Question: I'm using phpword version 0.12.0. I have a problem managing large contents writing inside cell. Even the cell have some fixed width, if the content is too large (in the case when there is no space between characters), cell layouts becomes broken. (please see the image)

Does anyone know how to solve this?
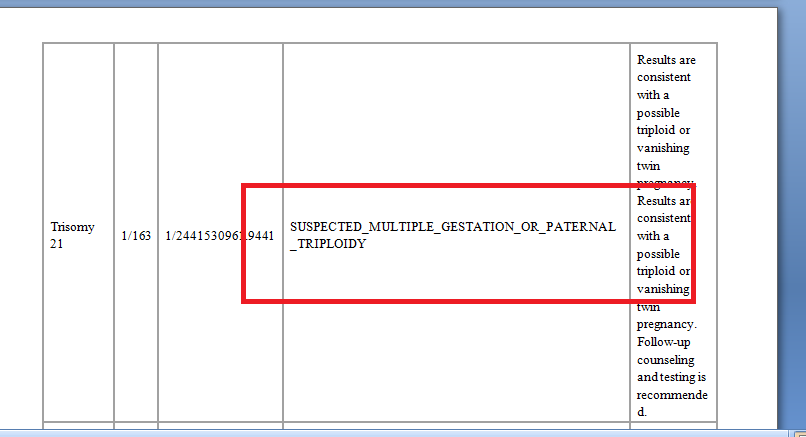
Answer: In the current version (0.13) I guess you should break the string yourself.
See: <URL>.